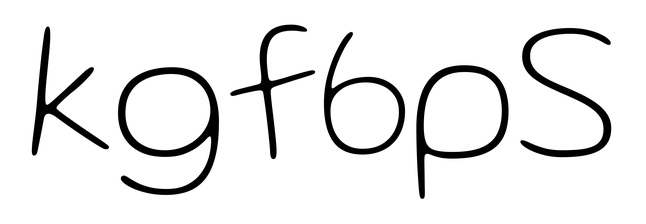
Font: Gluten_Thin